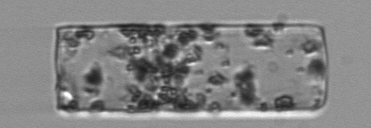
Label: Guinardia_flaccida